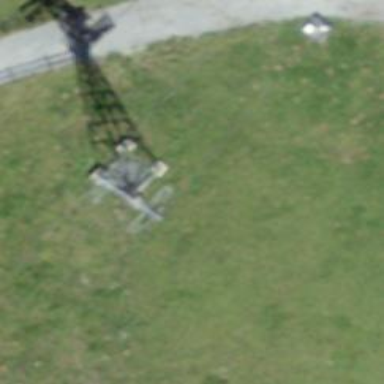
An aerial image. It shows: Pylon for aerialway.